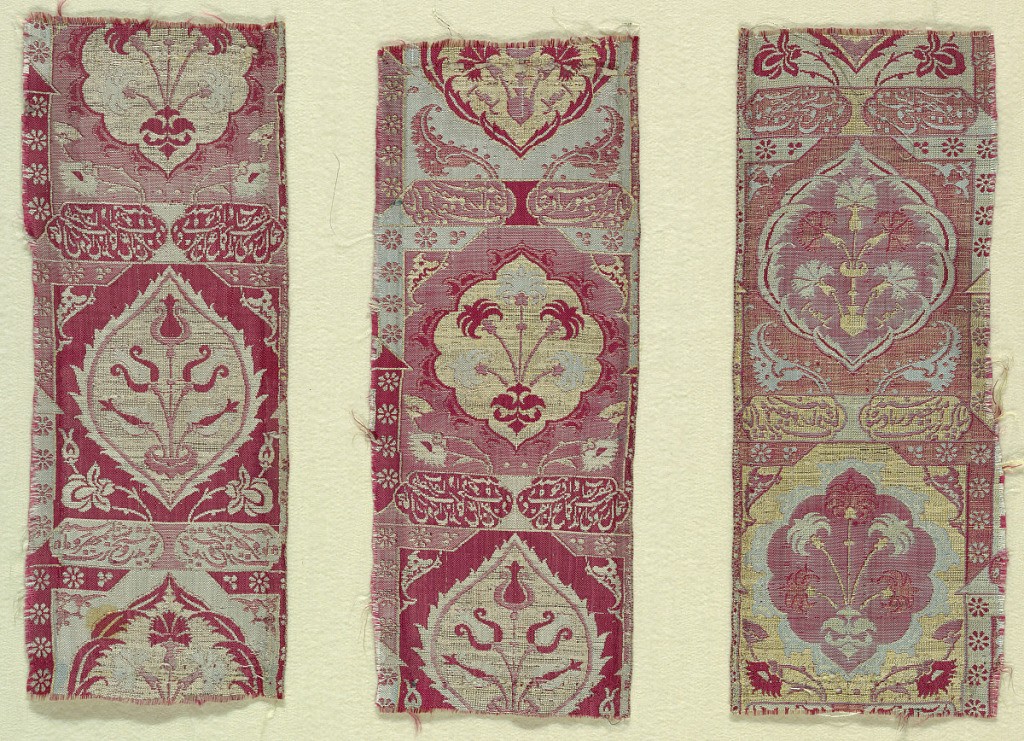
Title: Fragments
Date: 16th–17th century
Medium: silk, metallic thread Technique: double cloth
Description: Fragments of blue, red and silver conventionalized floral and palm motifs in a field of pointed disks separated by bands of Kufic inscriptions.